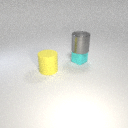
large yellow rubber cylinder in front of small cyan rubber cube